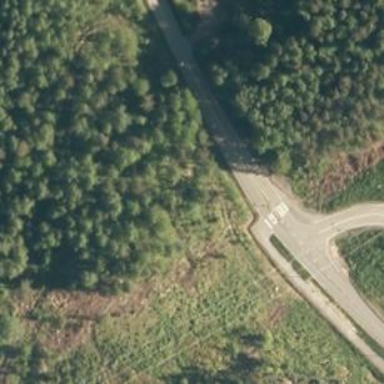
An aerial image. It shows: Tertiary road with asphalt surface.